Question: I have the following files in Play Framework 2.2.3
Controller:
'''
public class Comment extends Controller
{
public Result create(UUID id)
{
models.blog.Blog blog = models.blog.Blog.finder.byId(id);
Result result;
if(blog == null)
{
result = notFound(main.render("404", error404.render()));
}
else
{
Form<models.blog.Comment> commentForm = Form.form(models.blog.Comment.class);
commentForm = commentForm.bindFromRequest();
if(commentForm.hasErrors())
{
result = badRequest(Json.toJson(commentForm));
}
else
{
models.blog.Comment comment = commentForm.get();
comment.setId(UUID.randomUUID());
comment.setTimeCreated(new Date());
comment.setBlogId(blog.getId());
comment.save();
result = ok(Json.toJson(comment));
}
}
return result;
}
}
'''
And two models
'''
@Entity
@Table(name="blog")
public class Blog extends Model
{
private static final SimpleDateFormat MONTH_LITERAL = new SimpleDateFormat("MMMMM"),
DAY_NUMBER = new SimpleDateFormat("d"),
YEAR_NUMBER = new SimpleDateFormat("yyyy");
public static Finder<UUID, Blog> finder = new Finder<UUID, Blog>(UUID.class, Blog.class);
@Id
@Column(name="id",length=36, nullable=false)
public UUID id;
@OneToOne
@JoinColumn(name="author_id")
public User author;
@Column(name="title",length=255)
public String title;
@Column(name="summary",length=255)
public String summary;
@Column(name="url",length=255)
public String url;
@Column(name="content")
public String content;
@Column(name="time_updated")
public Date time_created;
@Column(name="time_created", nullable=false)
public Date time_updated;
@OneToMany(cascade = CascadeType.ALL)
@JoinColumn(name="blog_id")
public List<Comment> comments;
@ManyToMany(cascade = CascadeType.ALL)
@JoinTable(
name="blog_tag_map",
joinColumns={ @JoinColumn(name="blog_id", referencedColumnName="id") },
inverseJoinColumns={ @JoinColumn(name="tag_id", referencedColumnName="id") }
)
public List<Tag> tags;
public List<Comment> getComments()
{
return this.comments;
}
}
@Entity
@Table(name="blog_comment")
public class Comment extends Model
{
private static final SimpleDateFormat MONTH_LITERAL = new SimpleDateFormat("MMMMM"),
DAY_NUMBER = new SimpleDateFormat("d"),
YEAR_NUMBER = new SimpleDateFormat("yyyy");
@Id
@Column(name="id",length=36, nullable=false)
public UUID id;
@Column(name="blog_id", length=36)
public UUID blog_id;
@ManyToOne
public Blog blog;
@Column(name="content", length=500)
public String content;
@Column(name="website", length=255)
public String website;
@Column(name="name", length=255)
public String name;
@Column(name="time_created", updatable=false)
public Date time_created;
}
'''
I have excluded some setters and getters from these models for brevity, so it doesn't clog up this post.
When I attempt to make a POST request to the aforementioned controller, everything goes fine until I get to the "comment.save()" statement in the controller file, then I get the following error.

I'm unsure why this save isn't going through, and why there is a column conflict.
Help much appreciated
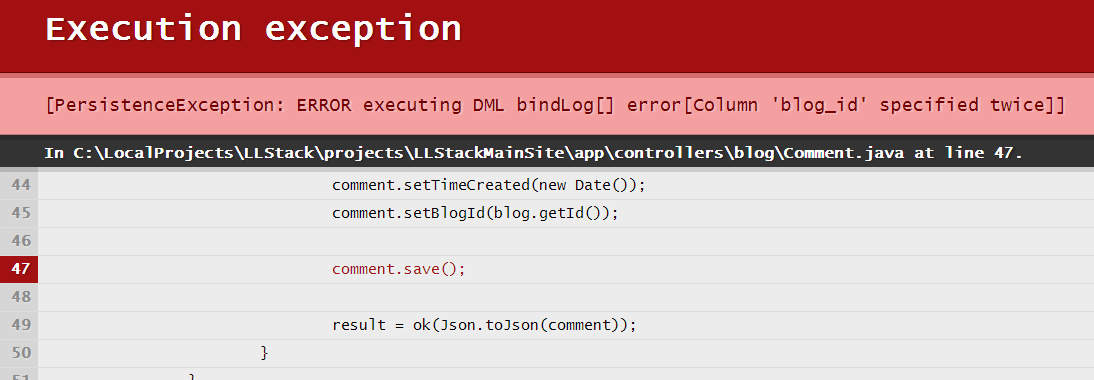
Answer: The issue lies in the fact that you have defined basically two foreign key columns for Blog in your Comment's entity:
'''
@Column(name = "blog_id", length = 36)
public UUID blog_id;
@ManyToOne
public Blog blog;
'''
The default column name for your 'blog' field is: blog_id
However, you've already named your 'blog_id' column that.
Interestingly, no error/warning is thrown when creating this table...
So when you call comment.save(), the following insert statement is generated:
'''
insert into blog_comment (id, blog_id, content, website, name, time_created, blog_id) values (?,?,?,?,?,?,?)
'''
Notice a reference to 'blog_id' column twice, which is invalid.
And this is because of the above double mapping.
To fix, just give your 'blog' property a different name to use for the foreign key column:
'''
@Column(name = "blog_id", length = 36)
public UUID blog_id;
@ManyToOne
@JoinColumn(name = "blogId")
public Blog blog;
'''
I'm not sure why you're mapping your entities like this (perhaps legacy schema?) but the 'blog_id' fields seem to be redundant (and confusing) as you already have an entity mapping in the form of your 'blog' property.